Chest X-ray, AP view. Patient: 21 years old, sex M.
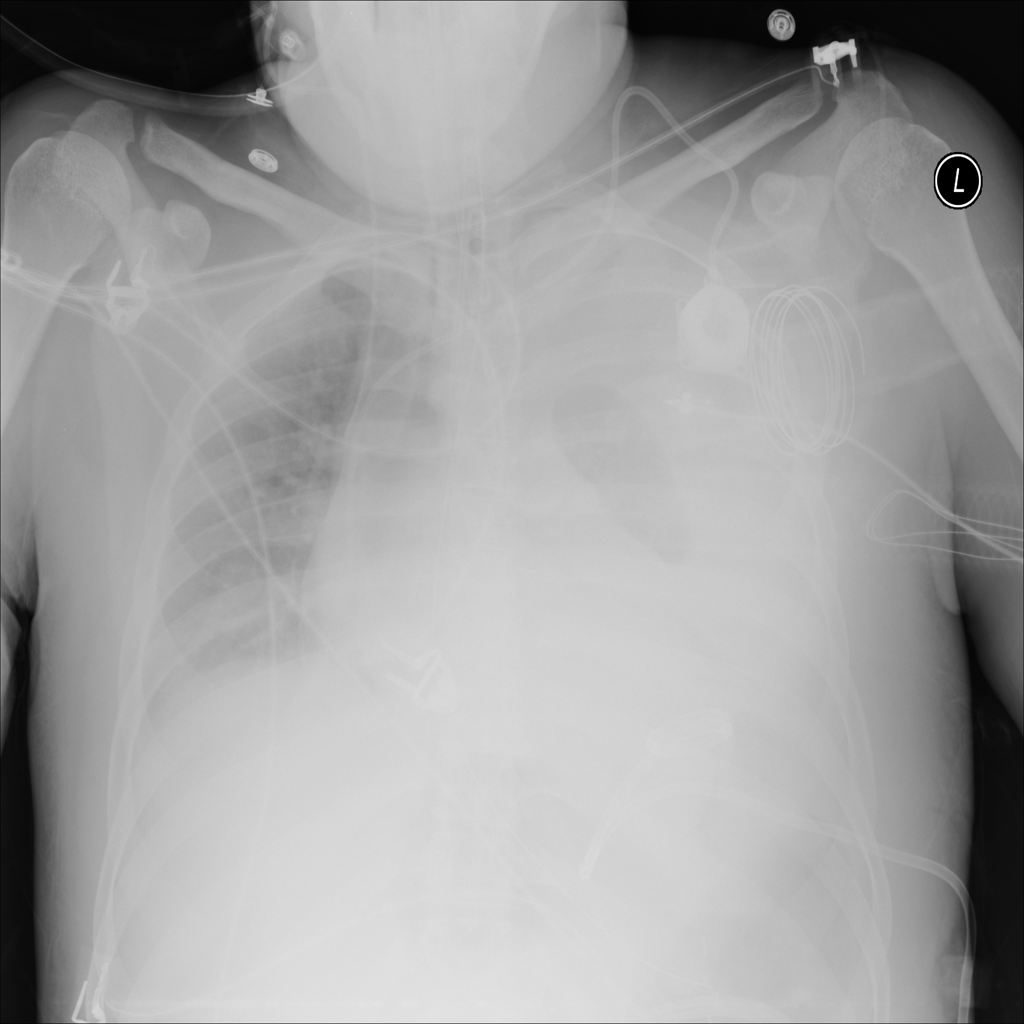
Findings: No Finding